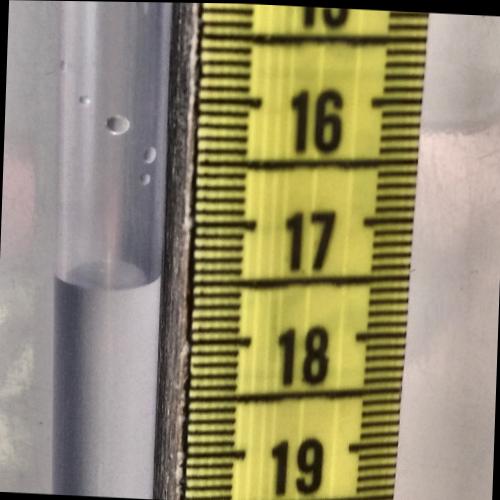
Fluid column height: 17.5 cm